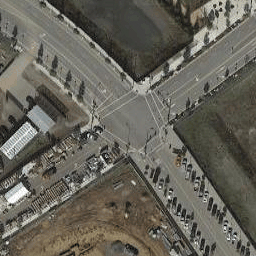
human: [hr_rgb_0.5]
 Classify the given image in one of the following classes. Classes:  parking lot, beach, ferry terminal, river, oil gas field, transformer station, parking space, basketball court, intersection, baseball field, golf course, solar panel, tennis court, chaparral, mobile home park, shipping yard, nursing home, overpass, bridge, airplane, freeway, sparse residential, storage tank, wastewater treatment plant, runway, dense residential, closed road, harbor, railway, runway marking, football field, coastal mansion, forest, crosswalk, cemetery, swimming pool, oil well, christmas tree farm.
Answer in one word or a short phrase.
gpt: intersection